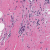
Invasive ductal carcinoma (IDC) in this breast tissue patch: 0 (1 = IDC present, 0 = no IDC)